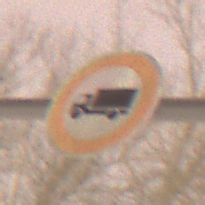
Verkehrszeichen: VerbotFuerKraftfahrzeugeUeberDreiKommaFuenfTonnen
Umgebung: Outdoor, Urban
Tageszeit: Night
Wetter: Overcast
Licht: Artificial
Jahreszeit: Winter
Kontrast: MediumContrast